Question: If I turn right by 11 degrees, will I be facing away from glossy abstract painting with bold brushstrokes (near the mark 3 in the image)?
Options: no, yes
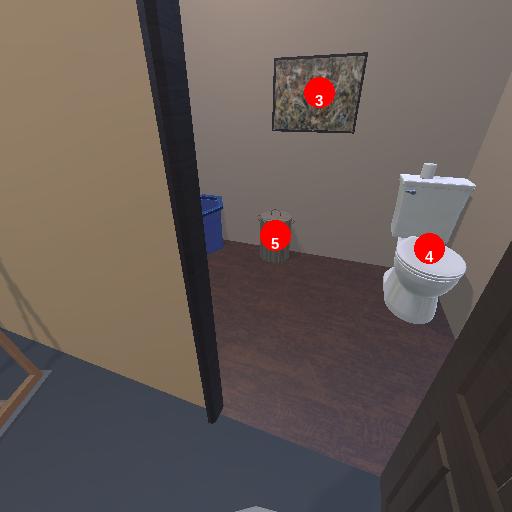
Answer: no